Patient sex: M
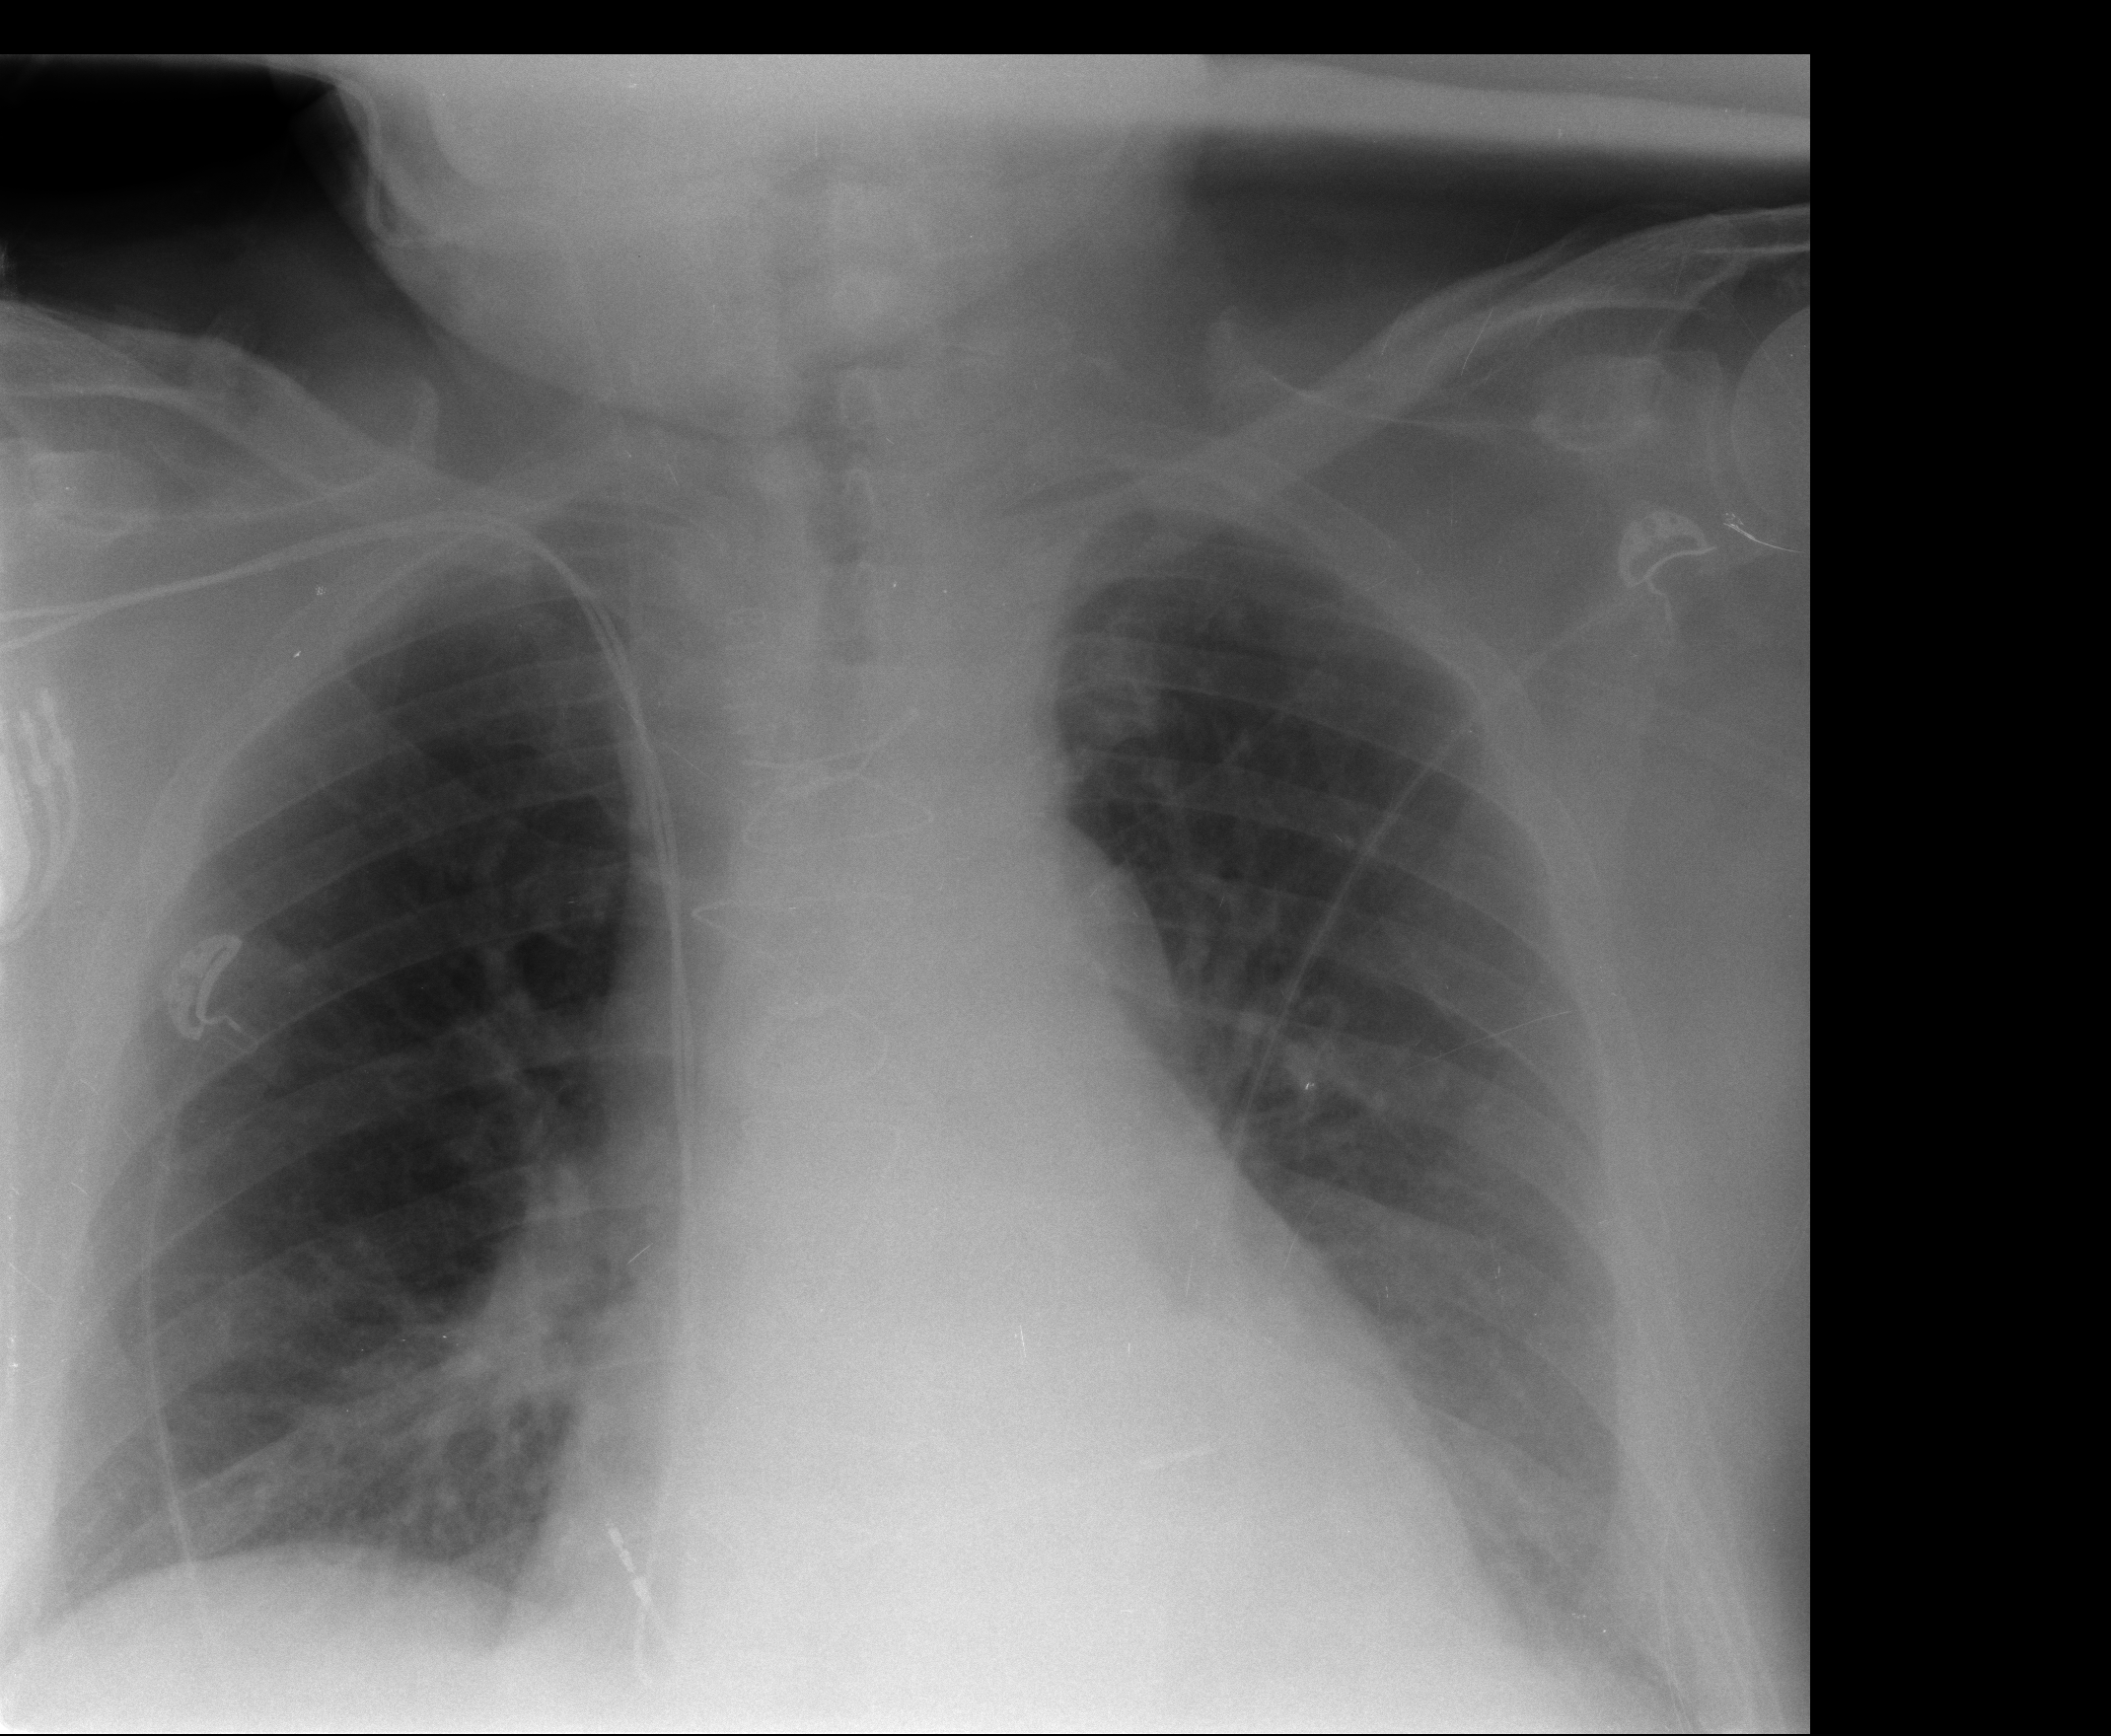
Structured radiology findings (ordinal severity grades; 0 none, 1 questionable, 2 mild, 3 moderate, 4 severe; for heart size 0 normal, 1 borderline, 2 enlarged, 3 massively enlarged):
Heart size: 2
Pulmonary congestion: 2
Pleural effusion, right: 1
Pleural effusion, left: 2
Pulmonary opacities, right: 0
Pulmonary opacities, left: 0
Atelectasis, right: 2
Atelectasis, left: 2